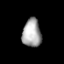
Tissue: prostate
Cell type: T cells
Senescence score: 0.07436
Nuclear area (px): 518
Mean DAPI intensity: 165.797